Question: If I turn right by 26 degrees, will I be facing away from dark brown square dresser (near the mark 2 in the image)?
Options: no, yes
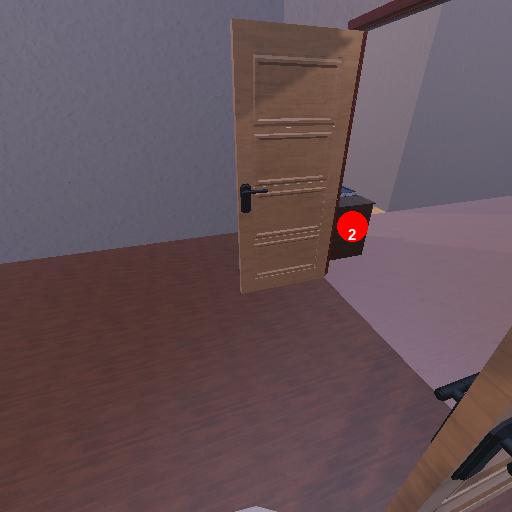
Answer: no